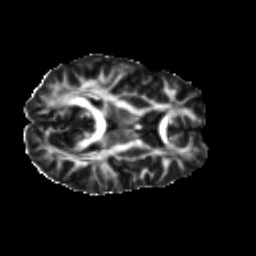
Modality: FA
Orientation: axial
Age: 42
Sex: female
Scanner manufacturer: ge
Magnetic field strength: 3 T
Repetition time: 7.8 s
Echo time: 0.0606 s